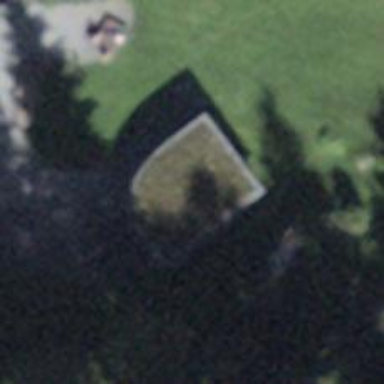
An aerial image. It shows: Picnic shelter designed for outdoor gatherings.